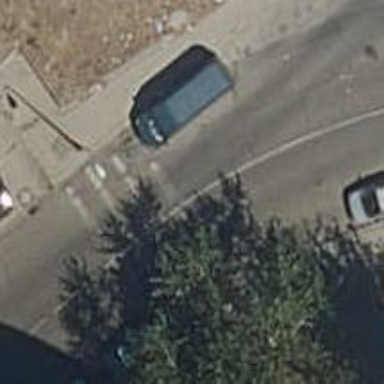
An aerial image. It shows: Bump for traffic calming.